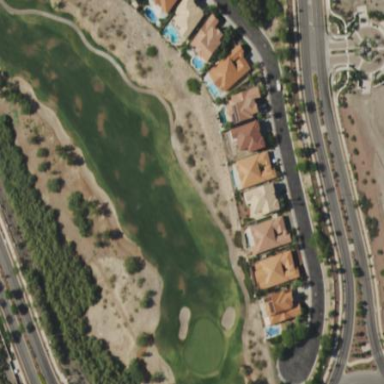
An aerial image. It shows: Rough area on grassy golf course.